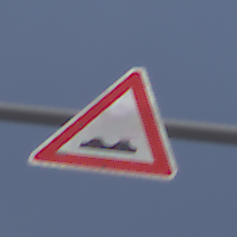
Verkehrszeichen: UnebeneFahrbahn
Umgebung: Outdoor, Nature
Tageszeit: Midday
Wetter: PartlyCloudy
Licht: Natural
Jahreszeit: NotSpecified
Kontrast: HighContrast